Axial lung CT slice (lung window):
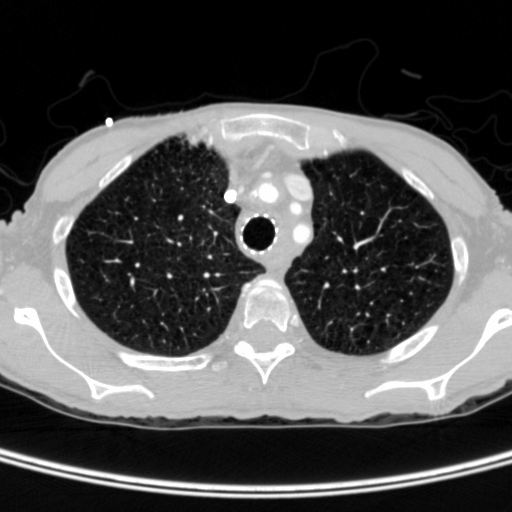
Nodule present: no